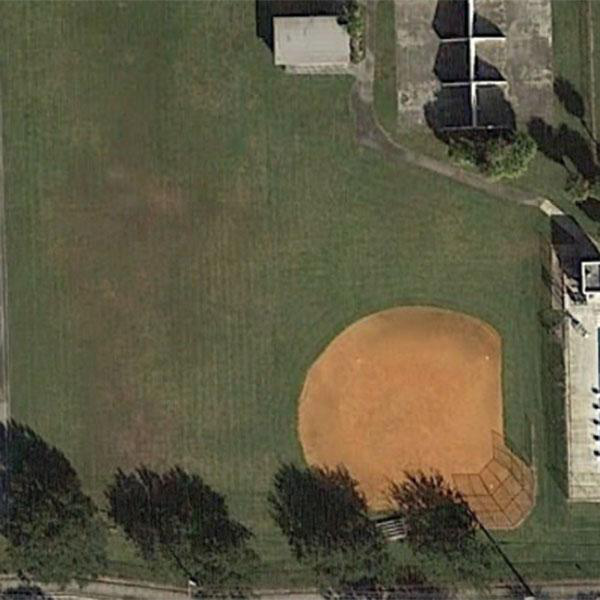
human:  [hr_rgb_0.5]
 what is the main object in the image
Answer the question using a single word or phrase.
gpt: baseball diamond